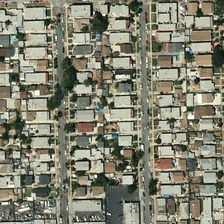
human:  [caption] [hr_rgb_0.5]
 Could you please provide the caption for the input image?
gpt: many buildings and some green trees are in a dense residential area .

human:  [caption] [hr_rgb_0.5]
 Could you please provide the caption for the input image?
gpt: many buildings and some green trees are in a dense residential area .

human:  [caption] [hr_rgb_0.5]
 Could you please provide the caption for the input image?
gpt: many buildings and some green trees are in a dense residential area .

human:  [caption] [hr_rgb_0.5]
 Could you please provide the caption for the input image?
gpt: many buildings and some green trees are in a dense residential area .

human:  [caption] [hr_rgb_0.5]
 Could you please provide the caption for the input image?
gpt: many buildings and some green trees are in a dense residential area .